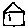
Label: house